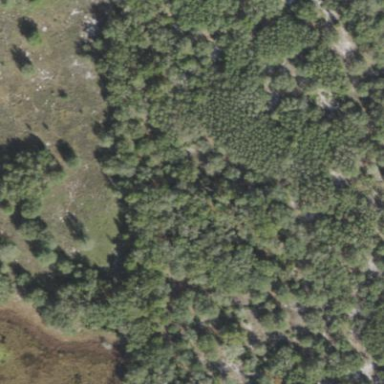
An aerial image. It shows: Mixed leaf woodland.